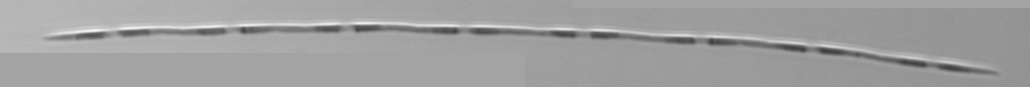
Label: Pseudo-nitzschia